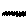
Label: zigzag